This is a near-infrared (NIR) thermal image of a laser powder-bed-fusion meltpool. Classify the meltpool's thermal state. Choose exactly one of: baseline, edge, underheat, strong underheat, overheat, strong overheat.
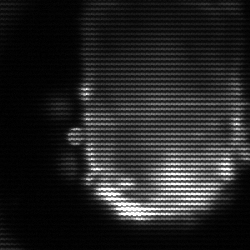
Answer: baseline